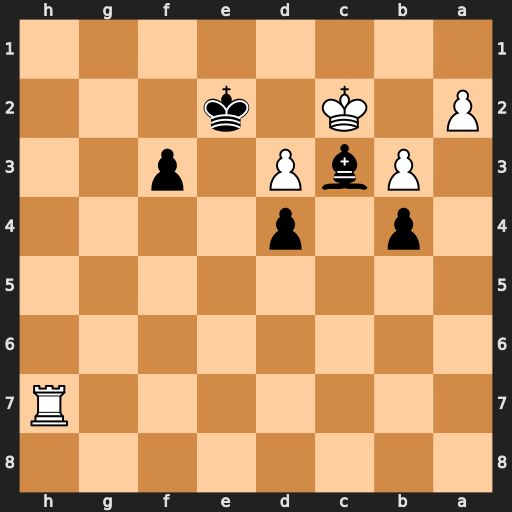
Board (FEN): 8/7R/8/8/1p1p4/1PbP1p2/P1K1k3/8
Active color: b
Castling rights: -
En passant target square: -
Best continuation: Bd2 Rh2+ f2 Rxf2+ Kxf2